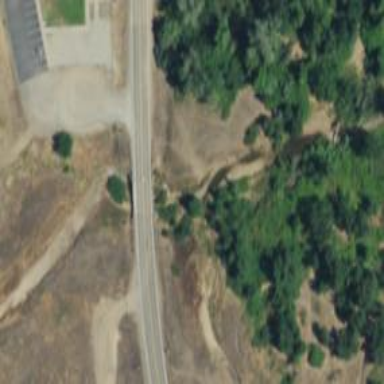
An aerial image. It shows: Culvert tunnel.